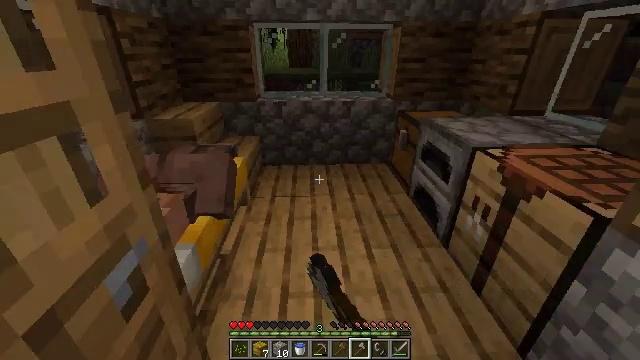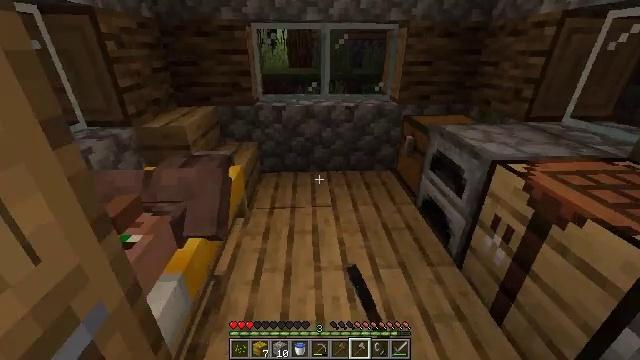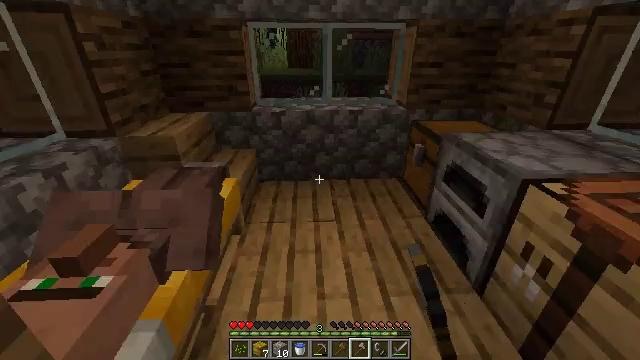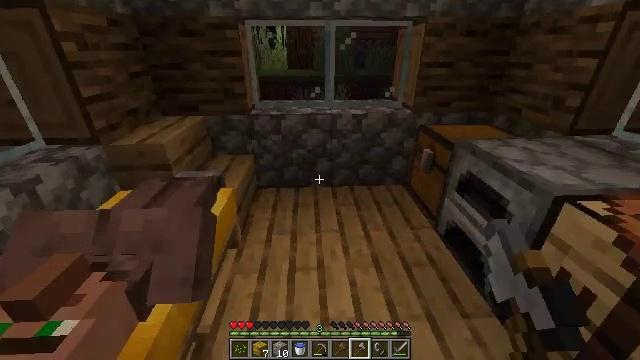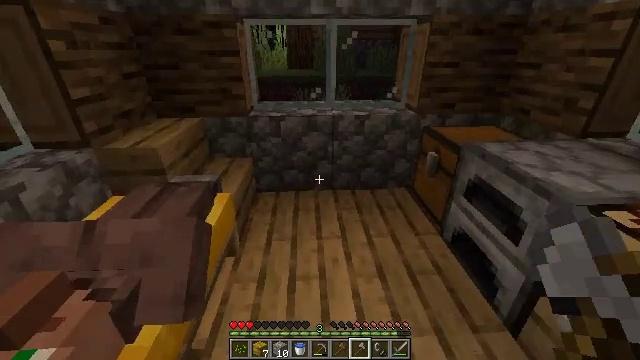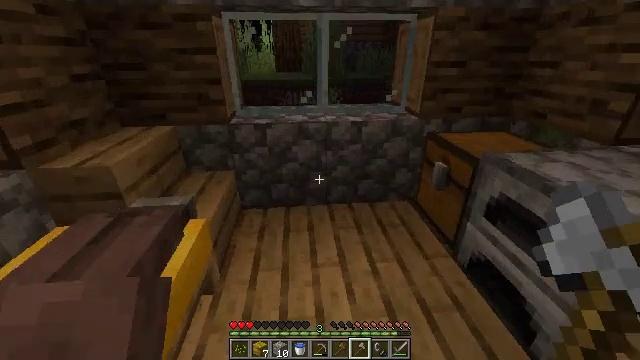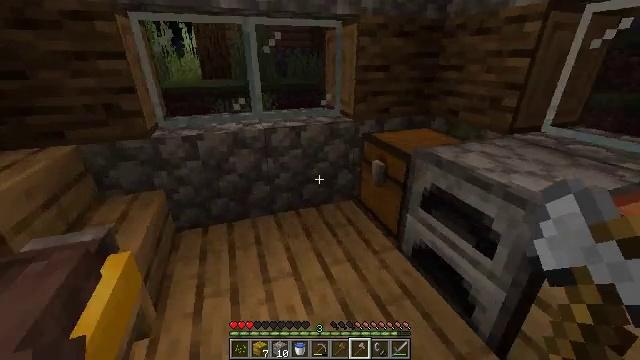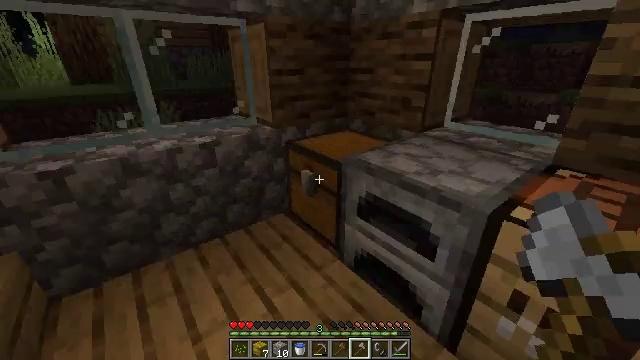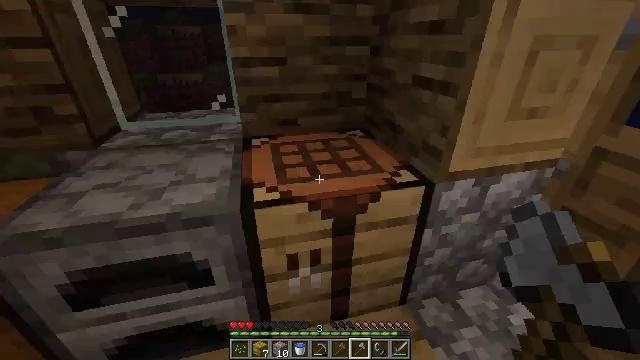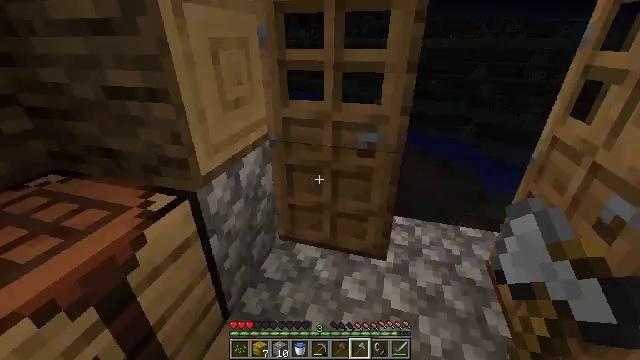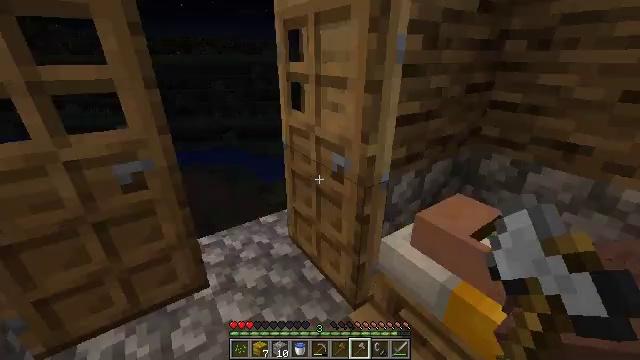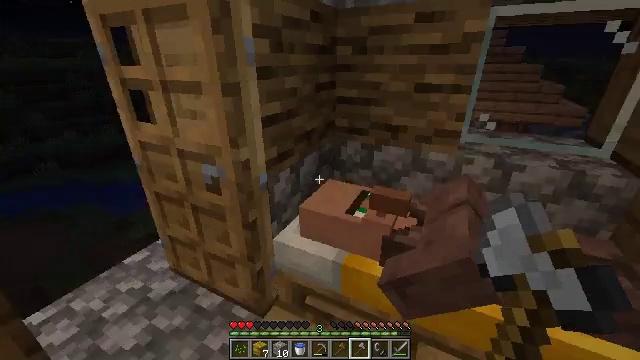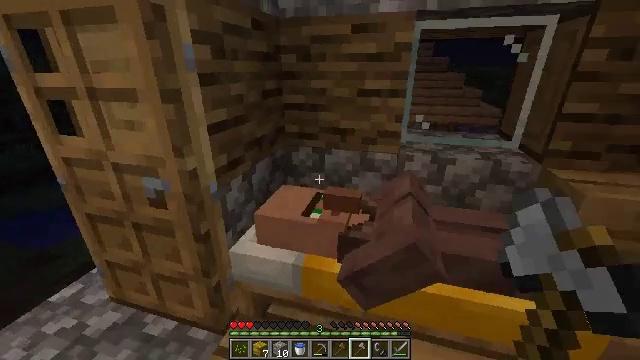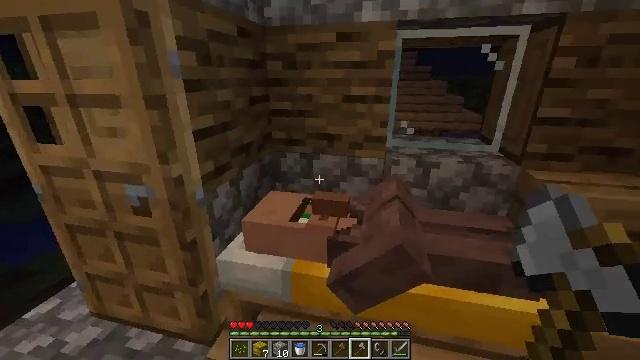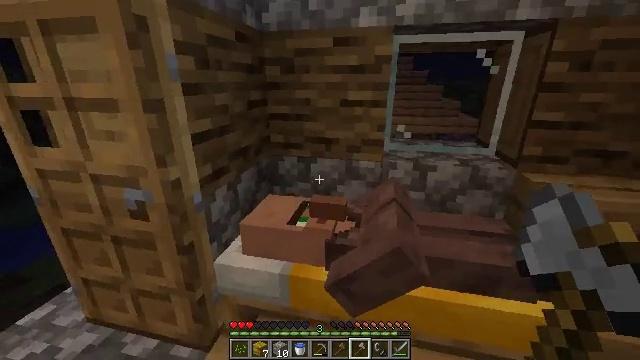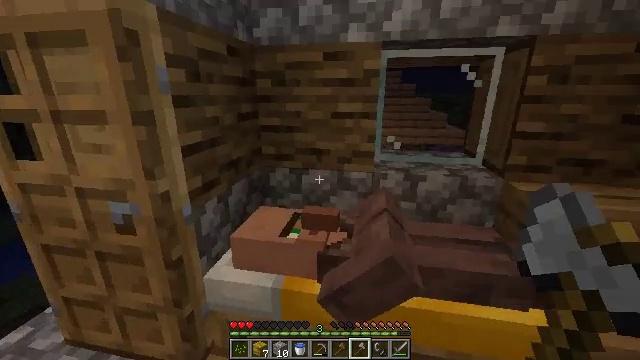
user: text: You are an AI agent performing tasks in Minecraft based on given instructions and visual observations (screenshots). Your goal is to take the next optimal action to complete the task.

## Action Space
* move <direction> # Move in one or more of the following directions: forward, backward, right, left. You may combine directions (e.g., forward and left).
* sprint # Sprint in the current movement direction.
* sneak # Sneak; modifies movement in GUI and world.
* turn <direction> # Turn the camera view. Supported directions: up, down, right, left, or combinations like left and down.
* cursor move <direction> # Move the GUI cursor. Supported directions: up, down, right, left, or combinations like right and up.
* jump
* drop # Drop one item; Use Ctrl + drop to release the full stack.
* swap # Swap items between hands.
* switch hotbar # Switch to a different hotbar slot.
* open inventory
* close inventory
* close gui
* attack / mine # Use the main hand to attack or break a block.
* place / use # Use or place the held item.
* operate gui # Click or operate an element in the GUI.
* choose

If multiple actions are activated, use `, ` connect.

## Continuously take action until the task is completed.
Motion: motion action
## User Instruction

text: Mine the yellow bed to pick it up.
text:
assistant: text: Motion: move forward
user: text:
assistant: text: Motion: move forward
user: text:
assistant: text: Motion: move forward
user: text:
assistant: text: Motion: move forward
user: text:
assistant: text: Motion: move forward, turn right
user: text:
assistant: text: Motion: move forward, turn right and up
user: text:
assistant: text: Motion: move forward, turn right
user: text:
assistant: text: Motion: move forward, turn right and down
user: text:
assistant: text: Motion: turn right
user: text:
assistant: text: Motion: turn right and up
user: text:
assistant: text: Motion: turn right
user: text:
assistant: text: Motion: turn right and up
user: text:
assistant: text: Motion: turn right and up
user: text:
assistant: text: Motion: no_op
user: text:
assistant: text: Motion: turn right and up
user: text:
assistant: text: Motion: turn up
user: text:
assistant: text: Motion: turn left
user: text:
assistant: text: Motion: turn left
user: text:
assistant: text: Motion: turn left
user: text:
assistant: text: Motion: no_op
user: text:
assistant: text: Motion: no_op
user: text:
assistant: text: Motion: no_op
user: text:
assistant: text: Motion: turn right
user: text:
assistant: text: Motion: no_op
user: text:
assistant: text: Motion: no_op
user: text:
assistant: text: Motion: no_op
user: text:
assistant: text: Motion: use / place
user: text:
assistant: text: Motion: use / place
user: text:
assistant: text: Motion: turn right, use / place
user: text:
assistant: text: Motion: turn right